Лампочки $Л_{1}$ и $Л_{2}$, имеющие вольт-амперные характеристики, показанные на рисунке, соединили последовательно и подключили к источнику с напряжением $U=12~В$.
Найдите силу тока, текущего при этом через лампочку $Л_{1}$.
Чему равна сила тока, протекающая через лампочку $Л_{1}$, если лампочки $Л_{1}$ и $Л_{2}$ последовательно соединить с $Л_{3}$, имеющей такую же вольт-амперную характеристику, как и $Л_{2}$, и подключить эту «гирлянду» к источнику с напряжением $U=12~В$?
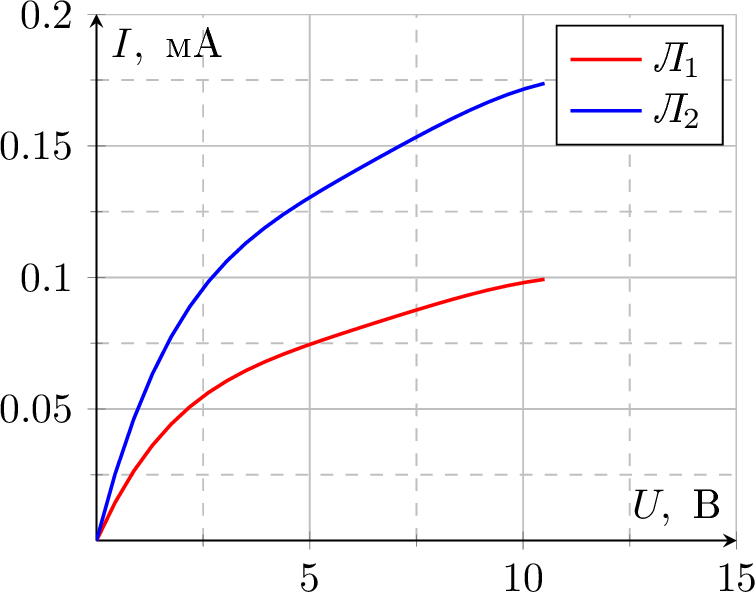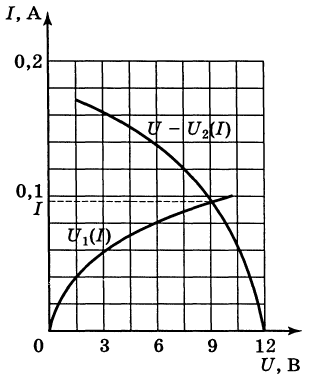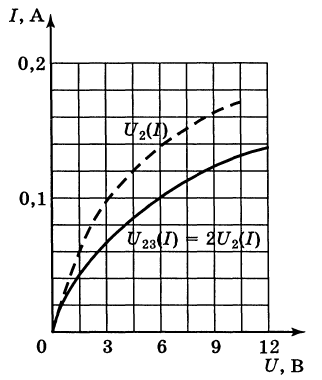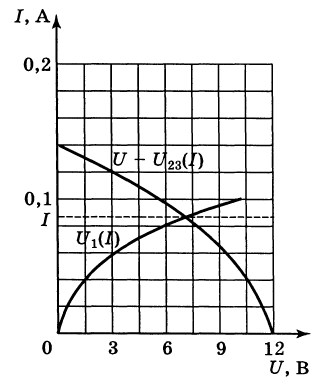
Решение: При последовательном соединении лампочек через каждую из них течет ток $I$. При этом напряжение $U_{1}(I)$ на лампочке $Л_{1}$ и напряжение $U_{2}$ на лампочке $Л_{2}$ связаны соотношением $$ U_{1}(I)=U-U_{2}(I), $$ где $U$ — напряжение источника тока. Точка пересечения графиков зависимостей $U_{1}(I)$ и $U-U_{2}(I)$ (см. рисунок ниже) определяет напряжения на лампочках и силу тока, текущего через них: $$ I=0.094~А. $$
Ответ: $$ I=0.094~А. $$
Решение: При последовательном соединении трех лампочек надо построить суммарную вольт-амперную характеристику $U_{23}(I)$ лампочек $Л_{2}$ и $Л_{3}$, соединенных последовательно, после чего задача сводится к предыдущей. Поскольку вольт-амперные характеристики лампочек $Л_{2}$ и $Л_{3}$ по условию совпадают, $U_{23}(I)=2 U_{2}(I)$ (см. рисунок ниже).  Силу тока, текущего через лампочку $Л_{1}$, в случае последовательного соединения $Л_{1}$, $Л_{2}$ и $Л_{3}$ найдем из графика, представленного ниже. $$ I=0.084~А. $$
Ответ: $$ I=0.084~А. $$
Темы:
T, Электричество, Цепи, Нелинейный элемент, Всероссийские, Электрические цепи